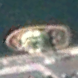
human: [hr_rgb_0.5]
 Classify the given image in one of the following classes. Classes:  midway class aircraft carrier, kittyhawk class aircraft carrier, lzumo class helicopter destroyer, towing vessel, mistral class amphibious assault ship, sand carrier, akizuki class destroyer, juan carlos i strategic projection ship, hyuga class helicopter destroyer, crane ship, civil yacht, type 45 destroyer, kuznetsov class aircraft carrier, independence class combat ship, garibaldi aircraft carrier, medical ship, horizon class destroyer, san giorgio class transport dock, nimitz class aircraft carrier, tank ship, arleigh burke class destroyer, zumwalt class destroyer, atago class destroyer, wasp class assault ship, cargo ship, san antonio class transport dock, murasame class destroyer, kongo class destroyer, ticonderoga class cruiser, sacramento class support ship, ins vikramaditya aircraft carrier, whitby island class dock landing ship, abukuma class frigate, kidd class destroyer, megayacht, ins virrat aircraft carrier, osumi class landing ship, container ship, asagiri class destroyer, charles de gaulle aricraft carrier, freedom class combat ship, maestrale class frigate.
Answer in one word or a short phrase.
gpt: Towing vessel